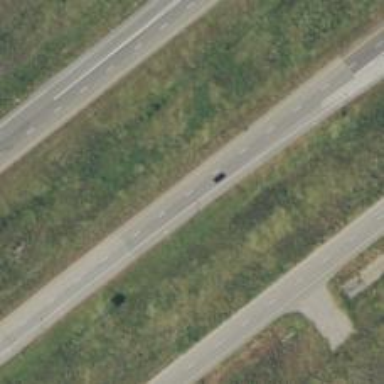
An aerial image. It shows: Motorway junction.